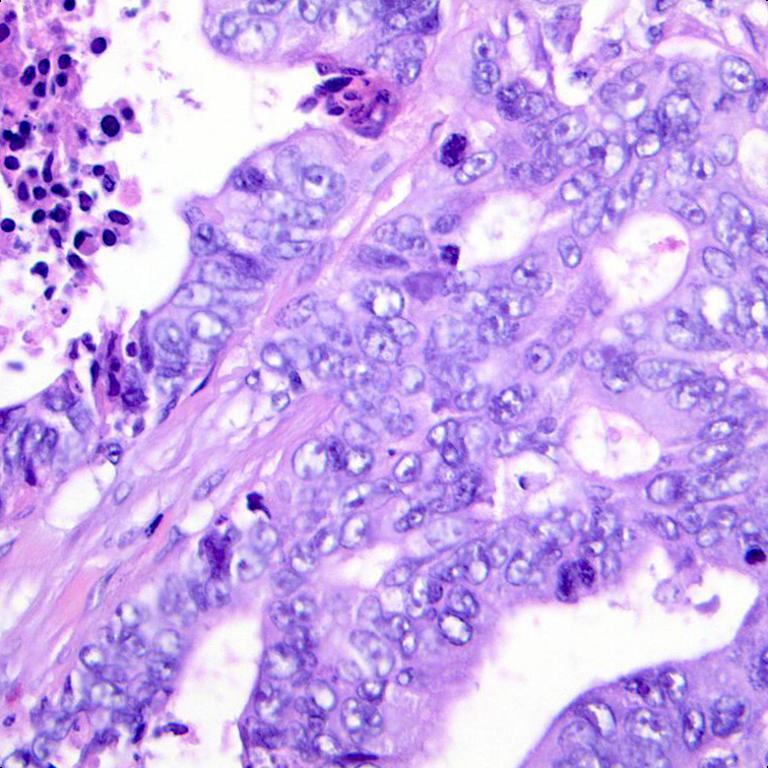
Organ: colon
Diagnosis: adenocarcinomas